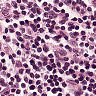
Metastatic tissue present: no